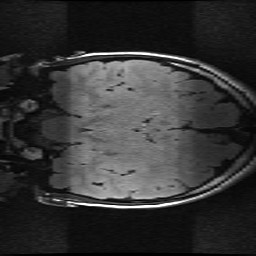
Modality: FLAIR
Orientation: coronal
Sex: female
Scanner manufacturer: ge
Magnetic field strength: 3 T
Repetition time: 9 s
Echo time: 0.1213 s